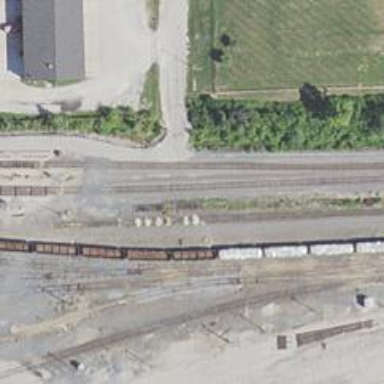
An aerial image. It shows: Railway track.